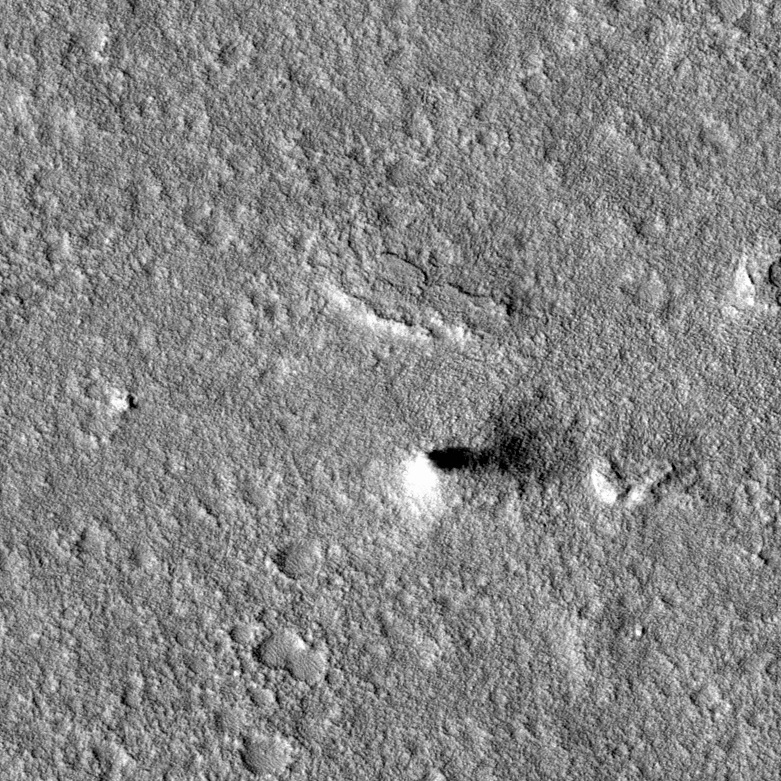
Label: dustdevil